Question: What is the value of this measurement?
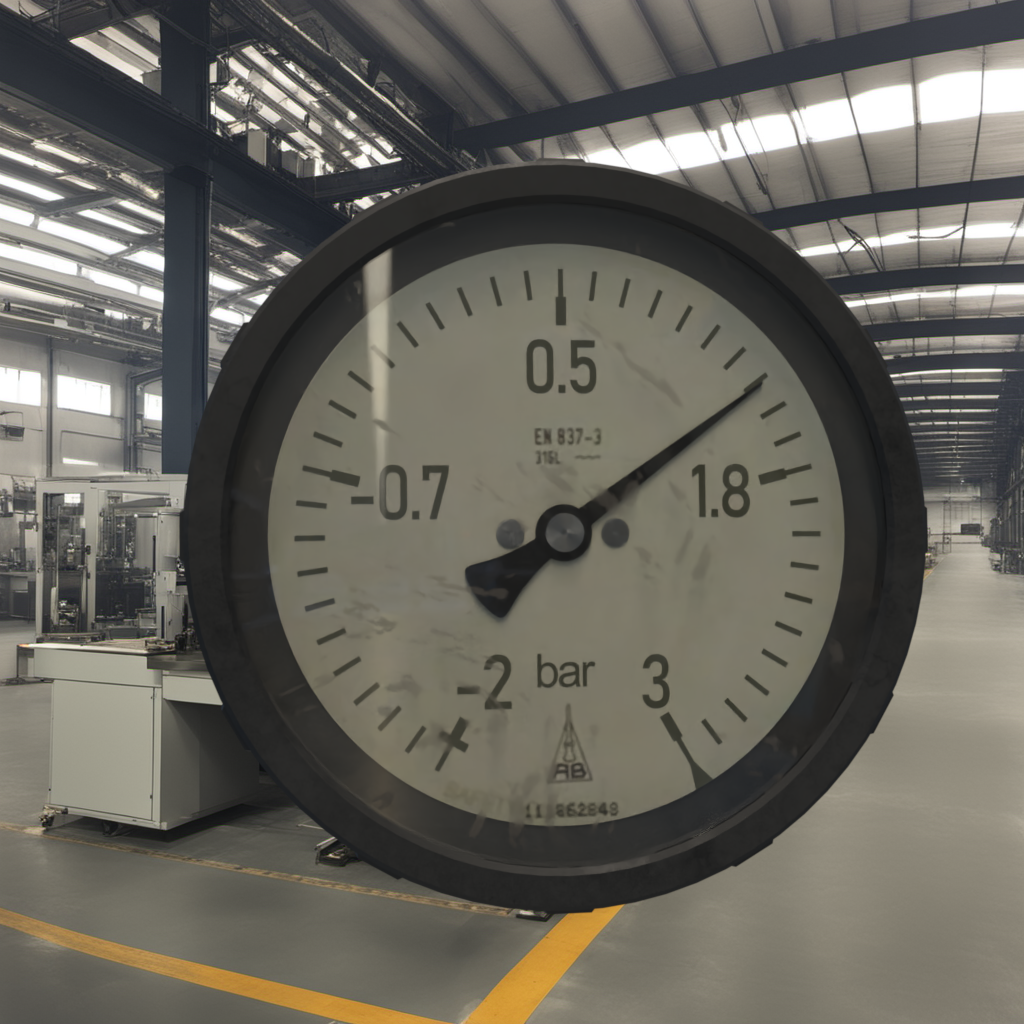
Answer: The result is 1.42
Question: What is the value range of this measurement?
Answer: The range is from -2 to 3
Question: What is the minimum and maximum value of the measurement shown in the image?
Answer: The minimum value is -2 and the maximum value is 3